Question: I'm trying to remove class 'active' when you click on the checkbox the 2nd time, the same way Pinterest does it for Twitter/Facebook checkboxes when a user adds a pin:

Adding 'active' class on click is easy. However, I couldn't figure how to remove it once it was added. I tried this, but it didn't work:
'''
$(".add_link_twitter.active").click(function(e) {
$(this).removeClass(activePostTwitter);
});
'''
I have two questions:
1. How to remove the 'active' css class on the 2nd click on the checkbox?
2. How to disable '.add_link_twitter:hover' when the Twitter checkbox is selected?
Thanks in advance!
Here's the jQuery:
'''
var postTwitter = ".add_link_twitter";
var activePostTwitter = "active";
$(postTwitter).click(function(e) {
$(this).addClass(activePostTwitter);
});
'''
Here's the html:
'''
<label class="add_link_twitter">
<input type="checkbox" name="publish_to_twitter" class="publish_to_twitter"><span>Share on Twitter</span>
</label>
'''
Here's the css:
'''
.add_link_twitter{
position:absolute;
left:15px;
bottom:16px;
color: #a19486;
border: 2px solid transparent;
border-color: #F0EDE8;
border-radius: 4px;
font-size: 13px;
font-weight: bold;
cursor: pointer;
padding: 7px;
padding-top: 5px;
padding-bottom: 5px;
}
.active {
border-color: #468BD0;
color: #468BD0;
background-color: whiteSmoke;
}
.add_link_twitter:hover
{
color: #A19486;
border: 2px solid transparent;
border-color: #C2B1A2;
border-radius: 4px;
background-color: white;
padding: 7px;
padding-top: 5px;
padding-bottom: 5px;
}
'''
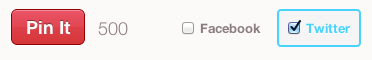
Answer: Instead of
'''
$(postTwitter).click(function(e) {
$(this).addClass(activePostTwitter);
});
'''
use
'''
$(postTwitter).click(function(e) {
$(this).toggleClass(activePostTwitter);
});
'''
EDIT:
The event triggers twice per click, probably because of event propagation. To work around this, assign the handler to the 'input' and have it change the class of its parent:
'''
$(postTwitter + " input").click(function(e) {
$(this).parent().toggleClass(activePostTwitter);
});
'''
Confirm jsfiddle: <URL>